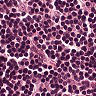
Metastatic tissue present: no